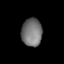
Tissue: lung
Cell type: Smooth muscle cells
Senescence score: 0.6473
Nuclear area (px): 559
Mean DAPI intensity: 116.982